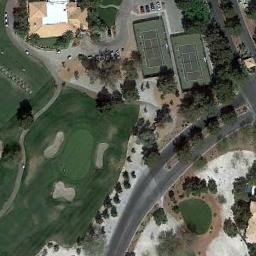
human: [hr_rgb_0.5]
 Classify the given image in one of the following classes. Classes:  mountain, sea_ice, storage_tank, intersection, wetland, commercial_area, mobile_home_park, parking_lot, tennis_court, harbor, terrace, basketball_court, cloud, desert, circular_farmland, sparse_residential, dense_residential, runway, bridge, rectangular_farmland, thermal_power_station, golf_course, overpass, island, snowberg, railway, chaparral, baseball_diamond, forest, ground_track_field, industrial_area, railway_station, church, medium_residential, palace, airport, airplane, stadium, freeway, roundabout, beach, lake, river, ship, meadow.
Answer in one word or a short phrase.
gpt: tennis_court